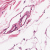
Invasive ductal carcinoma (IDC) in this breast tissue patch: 0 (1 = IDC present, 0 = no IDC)